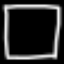
Label: square